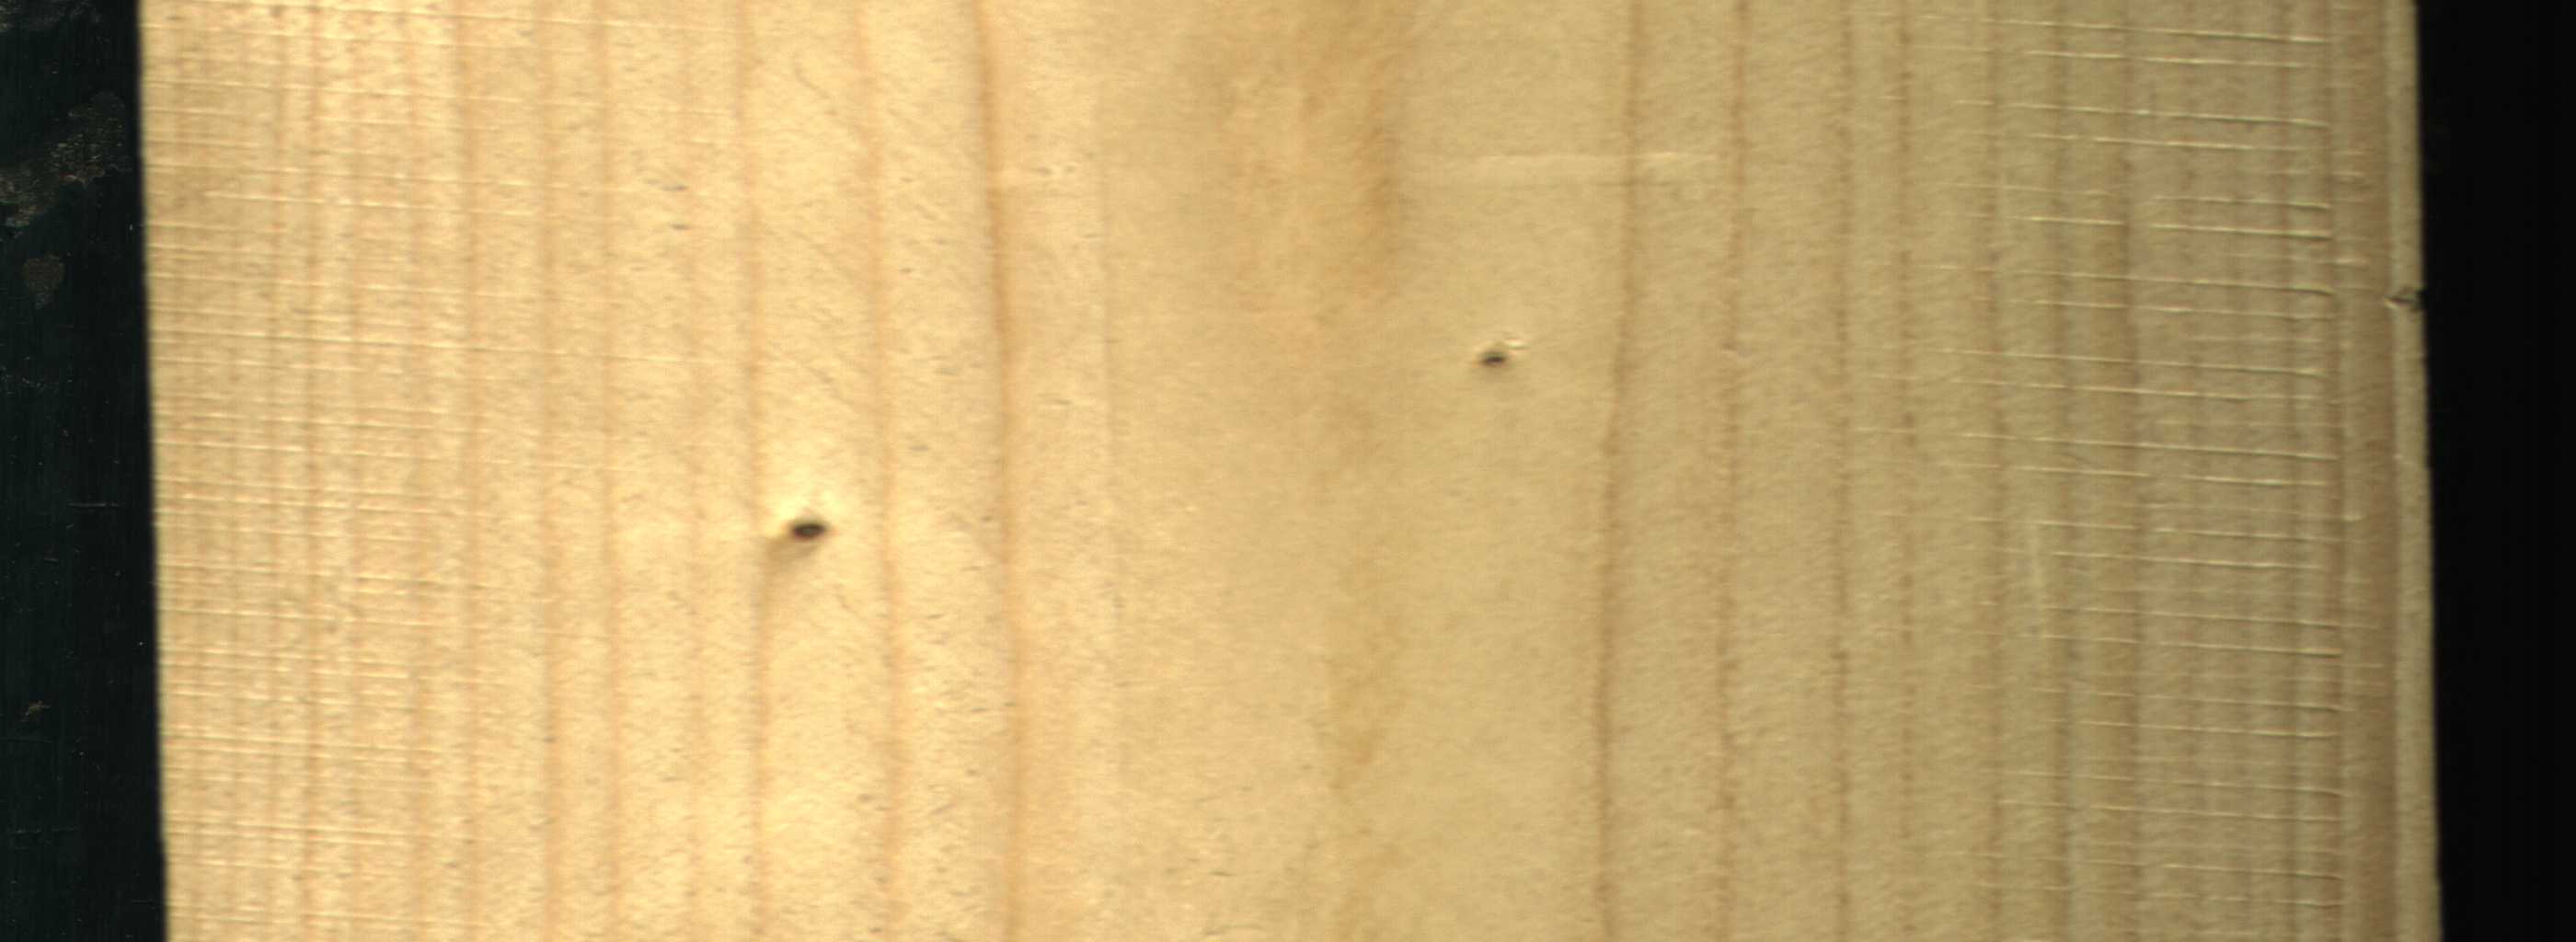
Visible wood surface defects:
Live_Knot
Live_Knot